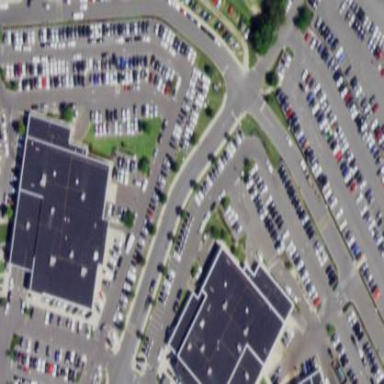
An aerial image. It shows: Building housing car shop.